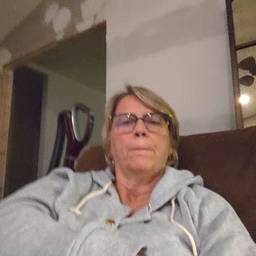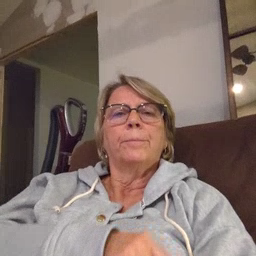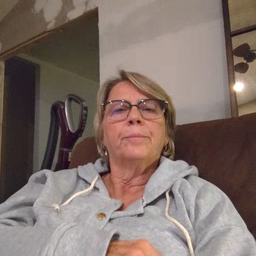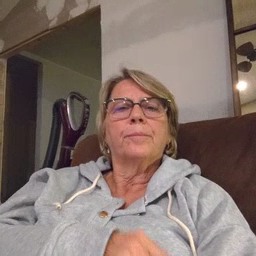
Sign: arm